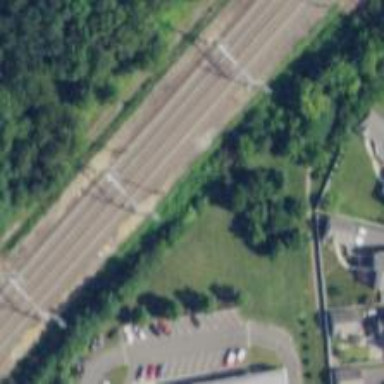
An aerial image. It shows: Railway track with contact lines for electrification.